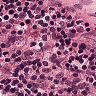
Metastatic tissue present: no